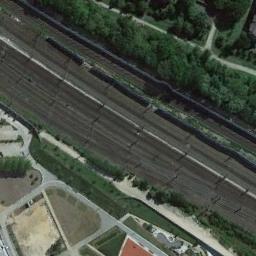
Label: railway